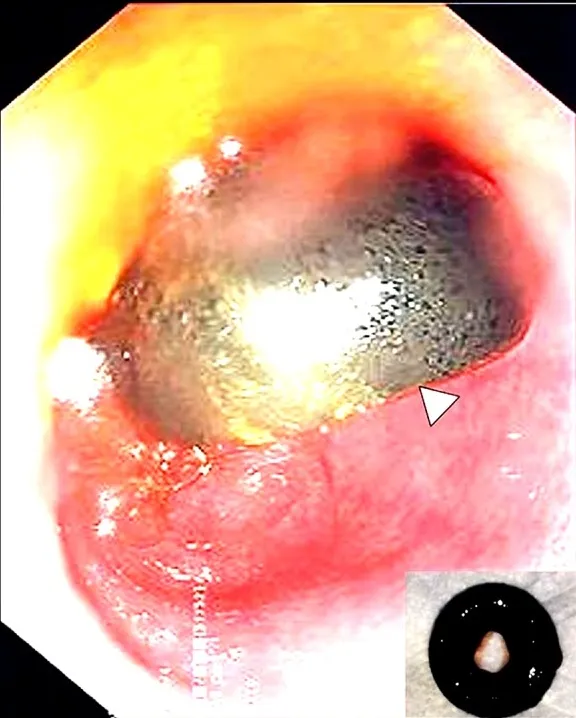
Endoscopy image demonstrates a disc-like structure, representing the detached internal bumper of the PEG tube in the lumen of stomach with surrounding inflammatory changes in the gastric mucosa. Retrieved retained internal bumper [inset].
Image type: endoscopy (airway_endoscopy)